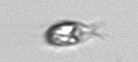
Label: Balanion